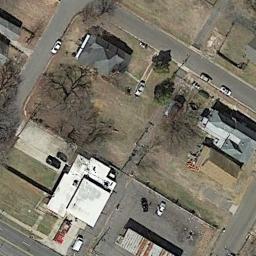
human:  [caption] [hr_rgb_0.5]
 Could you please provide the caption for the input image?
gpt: The medium residential is on the bare land next to the road .

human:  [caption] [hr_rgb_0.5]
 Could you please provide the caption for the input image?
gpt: The sparse medium residential area with some houses and trees on the grass is surrounded by roads .

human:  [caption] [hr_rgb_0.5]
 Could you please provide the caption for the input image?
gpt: There are many big trees in the medium-sized residential area .

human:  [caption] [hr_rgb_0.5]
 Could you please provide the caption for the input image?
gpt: There are many buildings of different shapes and sizes in medium residential area .

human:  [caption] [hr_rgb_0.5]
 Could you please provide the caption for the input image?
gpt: There are some brown trees beside a white buildings on the medium residential area .